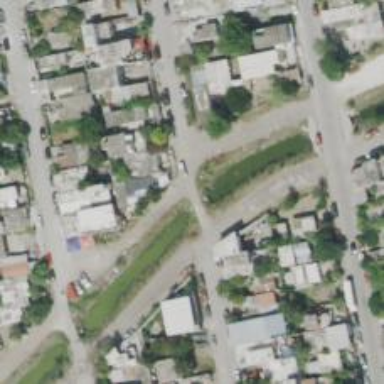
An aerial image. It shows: Residential road with bridge.